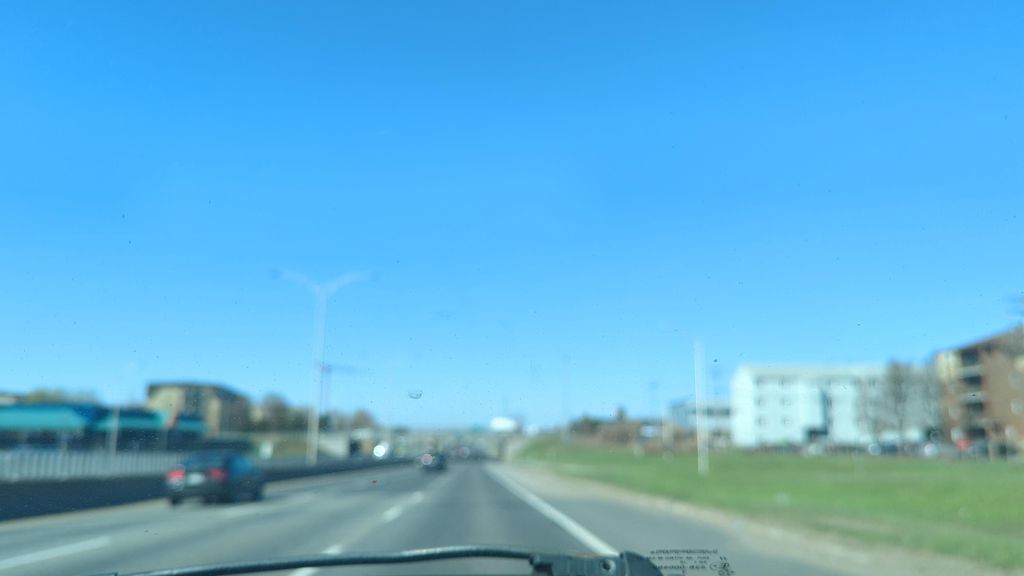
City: quebec_city